Question: I've templated a "minimal" 'ScrollViewer' with everything but the arrows removed:

I'm looking for a way to hide the arrow for any given direction, when it's not possible to scroll further (so for example the "up" and "left" arrows should be hidden on load).
I thought I'd subclass 'ScrollViewer' or 'ScrollBar', but both of those classes are (unlike in WPF) sealed. So how would it be possible to add this behavior?
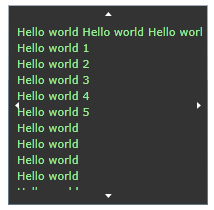
Answer: I created a 'Behavior<ScrollBar>' with a dependency property for the scroll amount. I applied the behavior to the ScrollBars inside the ScrollViewer control template, and bound the 'HorizontalOffset' / 'VerticalOffset' properties to the behavior's DPs. Then, I added some visual states to the ScrollBar's control template. The behavior is then responsible for updating the visual state when the scroll offset changes.
This is the behavior (actually need 2 extra dependency properties to complete the calculation: size of the viewport, and extent of the scroll bar):
'''
public enum ScrollBarDirection { Vertical, Horizontal } ;
public class HideScrollButtonsBehavior : Behavior<ScrollBar>
{
public ScrollBarDirection Direction { get; set; }
public double VerticalScrollAmount
{
get { return (double)GetValue(VerticalScrollAmountProperty); }
set { SetValue(VerticalScrollAmountProperty, value); }
}
public static readonly DependencyProperty VerticalScrollAmountProperty =
DependencyProperty.Register("VerticalScrollAmount", typeof(double), typeof(HideScrollButtonsBehavior), new PropertyMetadata(ScrollChanged));
public double ScrollExtent
{
get { return (double)GetValue(ScrollExtentProperty); }
set { SetValue(ScrollExtentProperty, value); }
}
public static readonly DependencyProperty ScrollExtentProperty =
DependencyProperty.Register("ScrollExtent", typeof(double), typeof(HideScrollButtonsBehavior), new PropertyMetadata(null));
public double ViewportExtent
{
get { return (double)GetValue(ViewportExtentProperty); }
set { SetValue(ViewportExtentProperty, value); }
}
public static readonly DependencyProperty ViewportExtentProperty =
DependencyProperty.Register("ViewportExtent", typeof(double), typeof(HideScrollButtonsBehavior), new PropertyMetadata(null));
public static void ScrollChanged(object sender, DependencyPropertyChangedEventArgs args)
{
if (args.NewValue as double? == null)
return;
var owner = (HideScrollButtonsBehavior)sender;
ScrollBar scrollBar = owner.AssociatedObject;
double scrollPosition = (double)args.NewValue;
if (scrollPosition <= 0)
VisualStateManager.GoToState(scrollBar, owner.Direction + "DownOnly", true);
else if (scrollPosition >= owner.ScrollExtent - owner.ViewportExtent)
VisualStateManager.GoToState(scrollBar, owner.Direction + "UpOnly", true);
else
VisualStateManager.GoToState(scrollBar, owner.Direction + "Both", true);
}
}
'''
These are applied to the 'ScrollBar' instances inside the 'ScrollViewer' control template like this (DPs set using a 'RelativeSource' binding):
'''
<ScrollBar x:Name="VerticalScrollBar"
IsTabStop="False"
Visibility="{TemplateBinding ComputedVerticalScrollBarVisibility}"
Orientation="Vertical"
ViewportSize="{TemplateBinding ViewportHeight}"
Maximum="{TemplateBinding ScrollableHeight}"
Minimum="0"
Value="{TemplateBinding VerticalOffset}">
<i:Interaction.Behaviors>
<behavior:HideScrollButtonsBehavior
VerticalScrollAmount="{Binding RelativeSource={RelativeSource AncestorType=ScrollViewer},Path=VerticalOffset}"
ScrollExtent="{Binding RelativeSource={RelativeSource AncestorType=ScrollViewer},Path=ExtentHeight}"
ViewportExtent="{Binding RelativeSource={RelativeSource AncestorType=ScrollViewer},Path=ViewportHeight}"
Direction="Vertical"
/>
</i:Interaction.Behaviors>
</ScrollBar>
'''
And finally, the visual states in the 'ScrollBar' control template just show/hide the increase/decrease buttons as needed:
'''
<VisualStateGroup x:Name="VerticalScrollButtonVisibilityStates">
<VisualState x:Name="VerticalDownOnly">
<Storyboard Duration="0:0:0.1">
<DoubleAnimation Storyboard.TargetName="VerticalSmallDecrease" Storyboard.TargetProperty="Opacity"
To="0" Duration="0:0:0.1" />
<DoubleAnimation Storyboard.TargetName="VerticalSmallIncrease" Storyboard.TargetProperty="Opacity"
To="1" Duration="0:0:0.1" />
</Storyboard>
</VisualState>
<VisualState x:Name="VerticalUpOnly">
<Storyboard Duration="0:0:0.1">
<DoubleAnimation Storyboard.TargetName="VerticalSmallDecrease" Storyboard.TargetProperty="Opacity"
To="1" Duration="0:0:0.1" />
<DoubleAnimation Storyboard.TargetName="VerticalSmallIncrease" Storyboard.TargetProperty="Opacity"
To="0" Duration="0:0:0.1" />
</Storyboard>
</VisualState>
<VisualState x:Name="VerticalBoth">
<Storyboard Duration="0:0:0.1">
<DoubleAnimation Storyboard.TargetName="VerticalSmallDecrease" Storyboard.TargetProperty="Opacity"
To="1" Duration="0:0:0.1" />
<DoubleAnimation Storyboard.TargetName="VerticalSmallIncrease" Storyboard.TargetProperty="Opacity"
To="1" Duration="0:0:0.1" />
</Storyboard>
</VisualState>
</VisualStateGroup>
'''